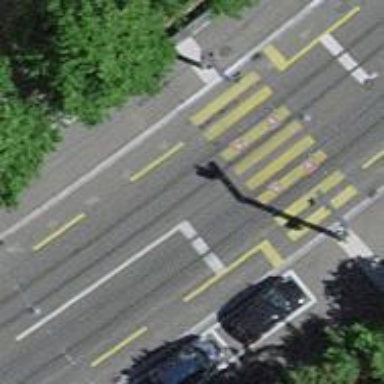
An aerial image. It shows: Uncontrolled zebra crossing on the road.